Question:
I have a table view like this.
What i did was, I created a separate class for my cell, and i have IBAction in the .m file which i created for the cell.
In my TableViewController class i have got a dictionary which is retrieved by a web service.[im loading these details from that.] Now I want to send something back to my web service by clicking accept button.
Since my details dictionary is in TableViewController class and the IBAction is in separate class i have no idea how to do that. i know the logic how to do that. but i have no idea how do i get the certain information from my dictionary variable which is inside tableviewControler's cellForRowAtIndexPath method..
Can anyone give me some idea ? please...
Edit:
here my cellForRowAtIndexPath method
'''
- (UITableViewCell *)tableView:(UITableView *)tableView cellForRowAtIndexPath: (NSIndexPath *)indexPath
{
static NSString *CellIdentifier = @"Cell";
TacleCell *cell = (TacleCell*)[tableView dequeueReusableCellWithIdentifier:CellIdentifier forIndexPath:indexPath];
NSDictionary *tempDictionary= [self.googlePlaces objectAtIndex:indexPath.row];
NSString* FirstName = [[tempDictionary valueForKey:@"PatientProfile"]valueForKey:@"FirstName"];
NSString* LastName = [[tempDictionary valueForKey:@"PatientProfile"]valueForKey:@"LastName"];
//NSString* FullName = [NSString stringWithFormat:@"%@ %@",FirstName,LastName];
cell.Time.text = [NSString stringWithFormat:@"%@ - %@",[[[tempDictionary valueForKey:@"Appointment"]valueForKey:@"DayTimeSlot"]valueForKey:@"StartTime"], [[[tempDictionary valueForKey:@"Appointment"]valueForKey:@"DayTimeSlot"]valueForKey:@"EndTime"]];
cell.Name.text = [NSString stringWithFormat:@"%@ %@",FirstName,LastName];
cell.profileImage.image = [UIImage imageNamed:@"bookmark.png"];
// cell.textLabel.text = [[tempDictionary valueForKey:@"Appointment"]valueForKey:@"AgencyName"];
if([[tempDictionary valueForKey:@"Appointment"]valueForKey:@"AgencyId"] != NULL)
{
cell.Date.text = [NSString stringWithFormat:@"AppoinmentID: %@",[[tempDictionary valueForKey:@"Appointment"]valueForKey:@"AgencyId"]];
}
else
{
cell.Date.text = [NSString stringWithFormat:@"Not Rated"];
}
return cell;
'''
}
in tempDictionary i have something to use.and that value should pass to the service by pressing Accept button.. that is what i want to do
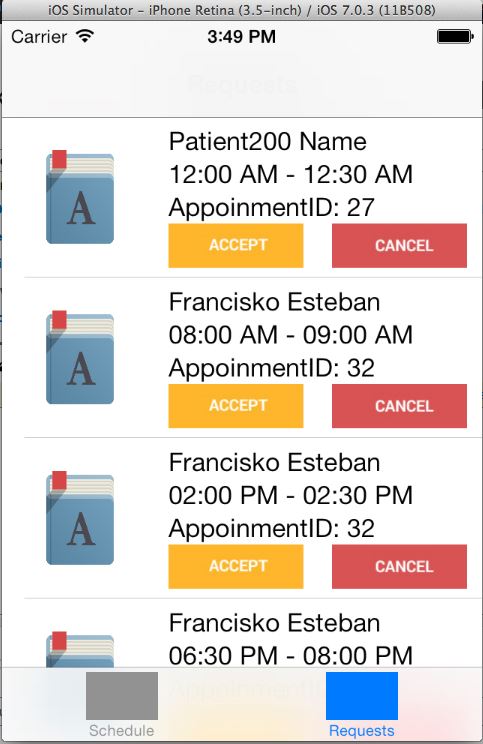
Answer: The delegation pattern is just what you need for that. Here is a <URL>.
You should make your 'TableViewController' a 'delegate' of 'tableViewCell'.
MYCell.h:
'''
@class MYCell;
@protocol MYCellDelegate <NSObject>
- (void)buttonTappedInCell:(MYCell *)cell;
@end
@interface MYCell : UITableViewCell
@property (weak, nonatomic) id<MYCellDelegate> delegate;
@end
'''
MYCell.m:
'''
...
- (IBAction)buttonCliked:(id)sender
{
[self.delegate buttonTappedInCell:self];
}
'''
MYTableViewController.m:
'''
...
- (UITableViewCell *)tableView:(UITableView *)tableView cellForRowAtIndexPath:(NSIndexPath *)indexPath
{
MYCell *cell = /// Create your cell
cell.delegate = self;
return cell;
}
- (void)buttonTappedInCell:(MYCell *)cell
{
/// Send something back to your web service
}
'''